【题型】选择题　【知识点】立体几何　【难度】easy
将一个等腰梯形绕着它的较长的底边所在直线旋转一周，所得的几何体包括（ \quad ）

A. 一个圆台、两个圆锥 \qquad\qquad B. 两个圆柱、一个圆锥

C. 两个圆台、一个圆柱 \qquad\qquad D. 一个圆柱、两个圆锥

【提示】 根据旋转体的概念，作出直观图，可得答案；
【解答】
【答案】 D

【解析】 图{\textcircled{\raisebox{-0.2ex}{1}}}是一个等腰梯形，$CD$ 为较长的底边，以 $CD$ 边所在直线为旋转轴旋转一周所得几何体为一个组合体，如图{\textcircled{\raisebox{-0.2ex}{2}}}，包括一个圆柱、两个圆锥.

故选：D.
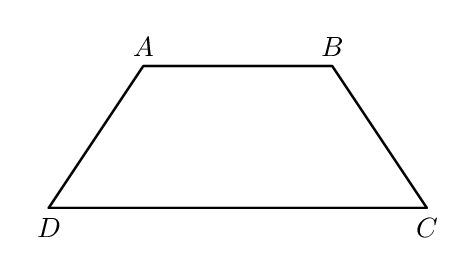
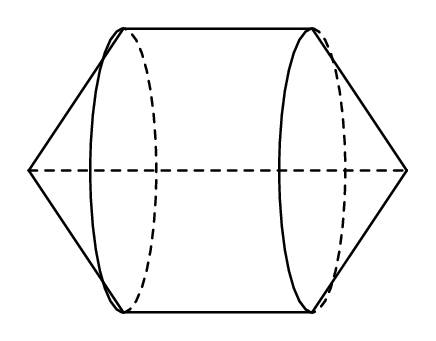